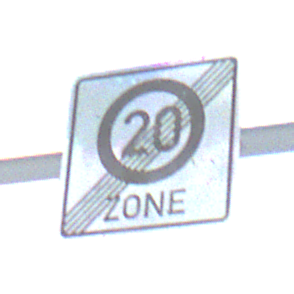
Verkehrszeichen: EndeZone20
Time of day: SunriseSunset
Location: Outdoor (Nature)
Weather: PartlyCloudy
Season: NotSpecified
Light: Natural